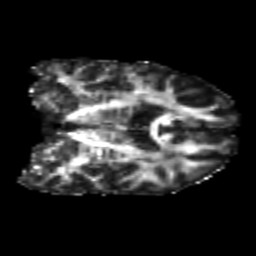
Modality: FA
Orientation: coronal
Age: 22
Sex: male
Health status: healthy
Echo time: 0.074 s